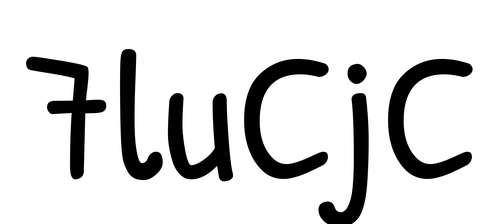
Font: PatrickHand-Regular